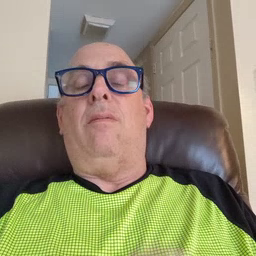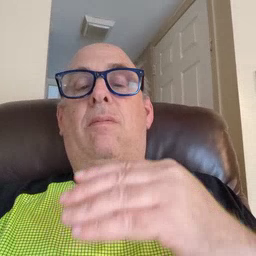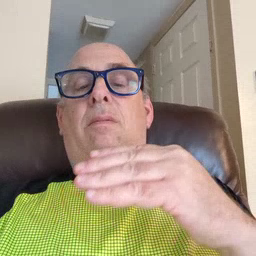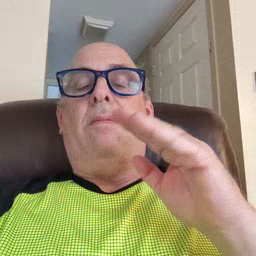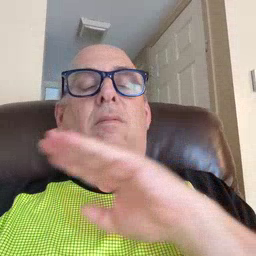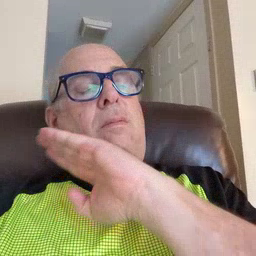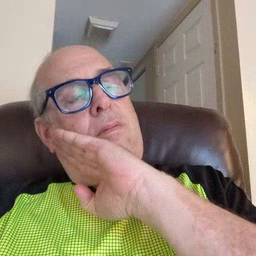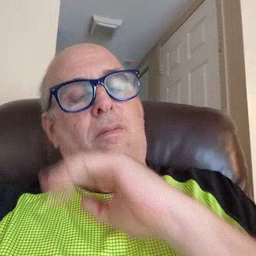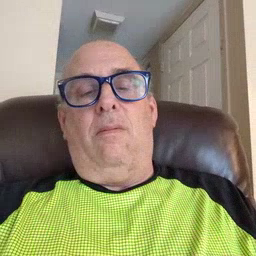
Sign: nap